Field crop: maize
Growth stage: 2
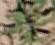
Species: atriplex